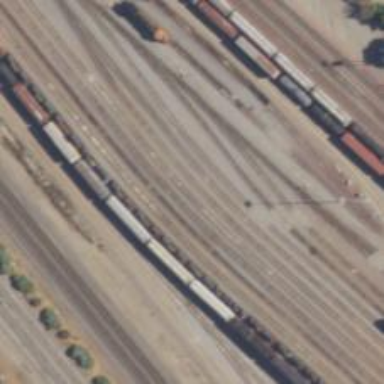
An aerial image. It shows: Railway yard.